Field crop: tomato
Growth stage: 1
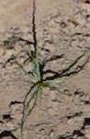
Species: cyperus